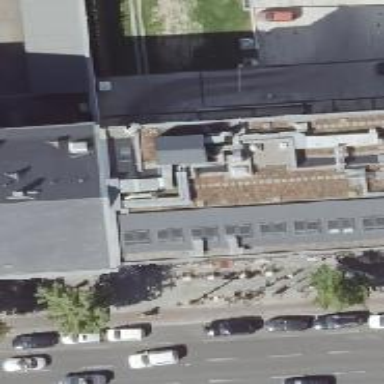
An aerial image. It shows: Cafe.